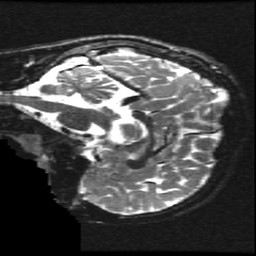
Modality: T2w
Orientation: sagittal
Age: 10
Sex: male
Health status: ill
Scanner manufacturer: ge
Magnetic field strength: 3 T
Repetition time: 7.5 s
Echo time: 0.1015 s